Aerial crown-view tile of a tropical tree (Barro Colorado Island, Panama), acquired 20250414:
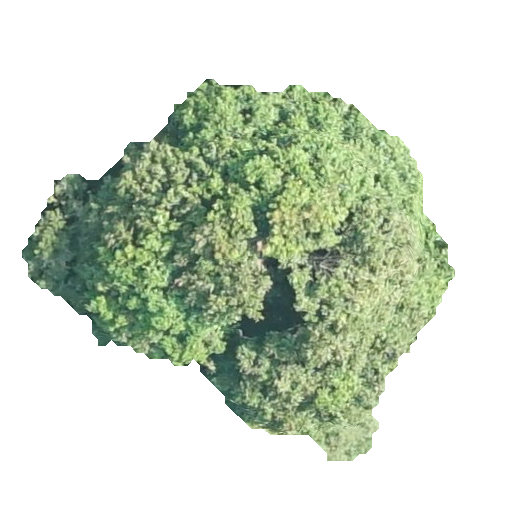
Species: Prioria copaifera
GBIF accepted scientific name: Prioria copaifera
Crown area: 148.889 m²